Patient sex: M
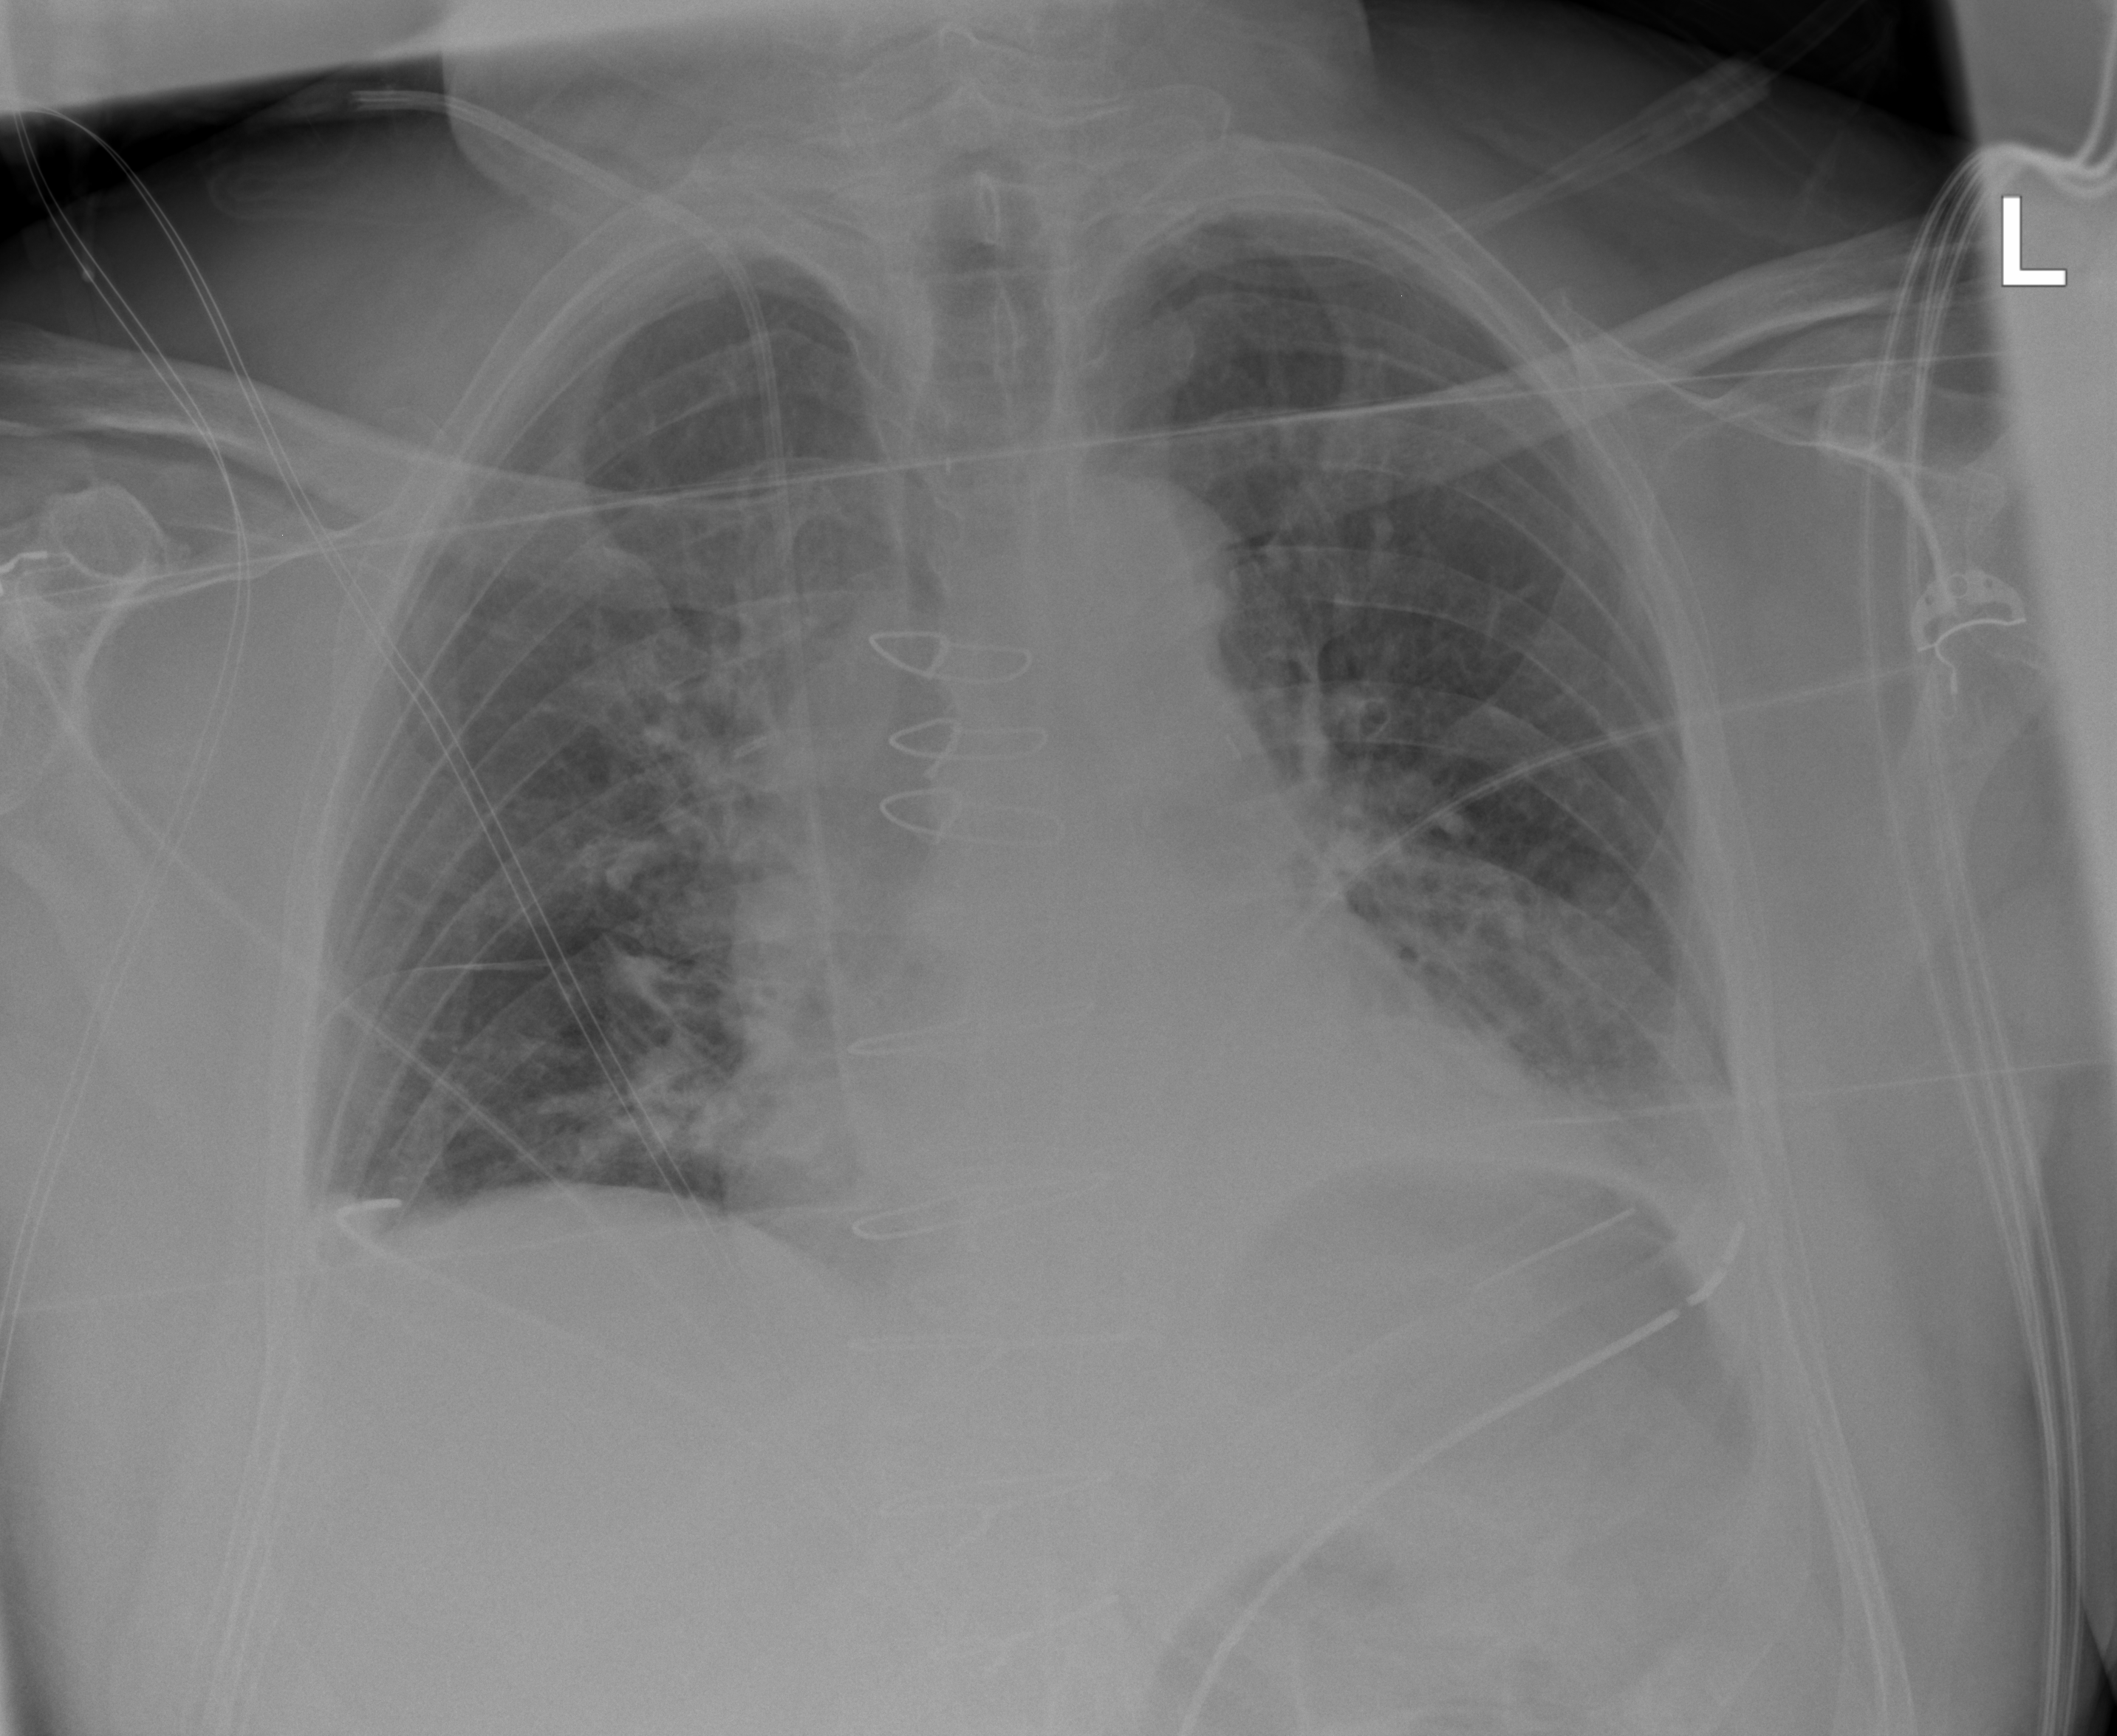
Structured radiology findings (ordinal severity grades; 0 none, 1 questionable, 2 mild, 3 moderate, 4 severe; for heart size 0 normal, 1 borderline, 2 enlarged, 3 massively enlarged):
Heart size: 2
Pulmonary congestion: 2
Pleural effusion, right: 0
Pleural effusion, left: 2
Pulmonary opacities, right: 2
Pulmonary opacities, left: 2
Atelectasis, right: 2
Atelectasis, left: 2